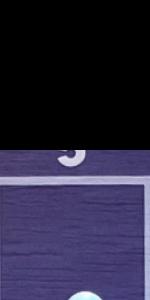
Label: Empty